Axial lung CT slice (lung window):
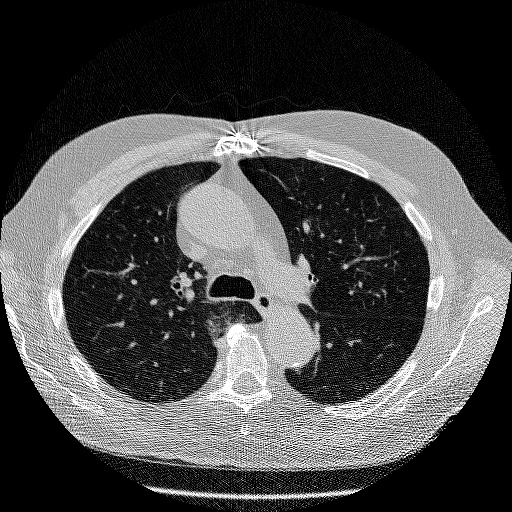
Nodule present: no